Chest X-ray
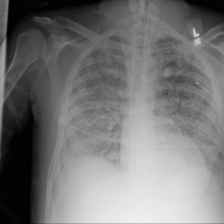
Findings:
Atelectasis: negative
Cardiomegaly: negative
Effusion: negative
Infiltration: negative
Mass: negative
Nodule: negative
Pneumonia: negative
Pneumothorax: negative
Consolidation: negative
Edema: positive
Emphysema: negative
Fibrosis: negative
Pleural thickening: negative
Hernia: negative